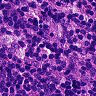
Metastatic tissue present: no